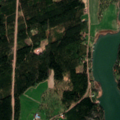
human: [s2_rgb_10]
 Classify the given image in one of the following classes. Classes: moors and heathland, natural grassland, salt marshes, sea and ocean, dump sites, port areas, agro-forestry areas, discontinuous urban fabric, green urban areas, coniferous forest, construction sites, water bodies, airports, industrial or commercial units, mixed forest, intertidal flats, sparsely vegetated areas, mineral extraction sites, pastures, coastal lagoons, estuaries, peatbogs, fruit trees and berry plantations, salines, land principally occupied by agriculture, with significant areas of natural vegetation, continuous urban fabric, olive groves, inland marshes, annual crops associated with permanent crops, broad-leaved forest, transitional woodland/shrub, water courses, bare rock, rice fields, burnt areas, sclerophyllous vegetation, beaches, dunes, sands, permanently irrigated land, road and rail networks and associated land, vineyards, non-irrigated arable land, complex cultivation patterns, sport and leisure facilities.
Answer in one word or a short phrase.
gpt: non-irrigated arable land, coniferous forest, mixed forest, sea and ocean